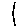
Label: line